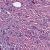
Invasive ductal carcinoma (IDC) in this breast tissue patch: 1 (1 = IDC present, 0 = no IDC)